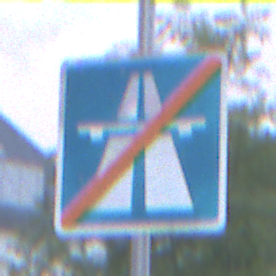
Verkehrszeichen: EndeAutbahn
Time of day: SunriseSunset
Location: Outdoor (Urban)
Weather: PartlyCloudy
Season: NotSpecified
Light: Natural